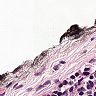
Metastatic tissue present: no